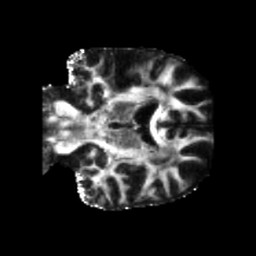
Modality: FA
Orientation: coronal
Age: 55
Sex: male
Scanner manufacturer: siemens
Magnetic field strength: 3 T
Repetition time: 5.25 s
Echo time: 0.08 s